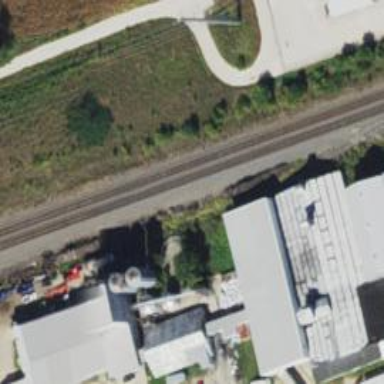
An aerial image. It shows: Railroad crossover.